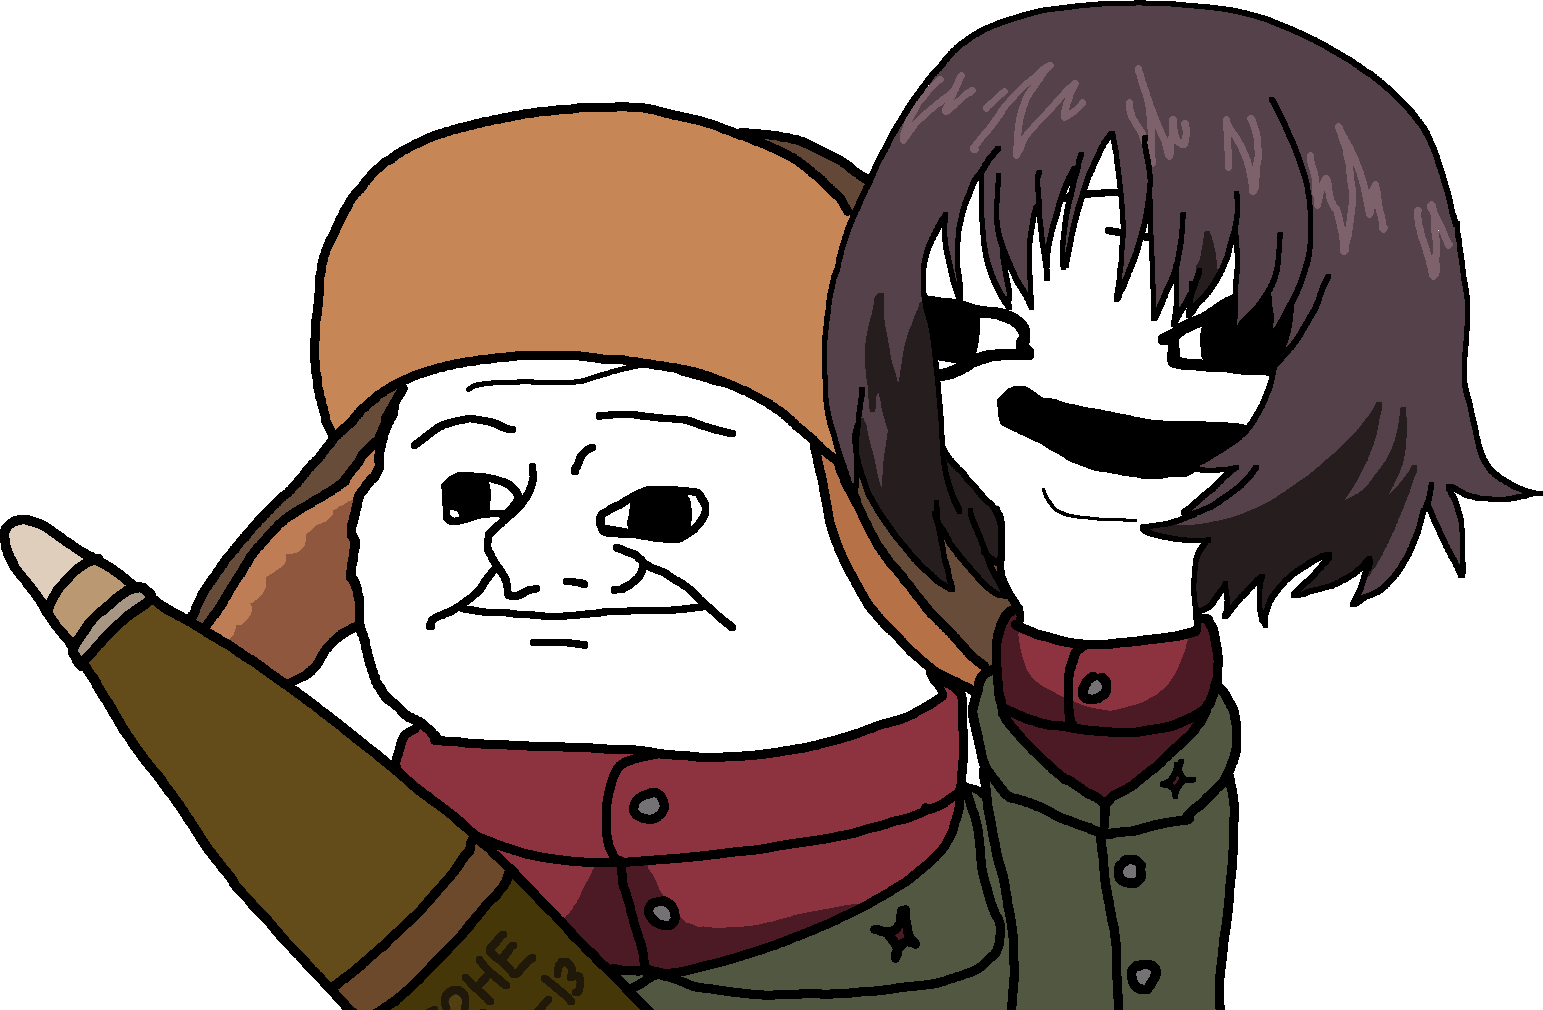
Label: 5_Brainlet